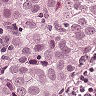
Metastatic tissue present: yes